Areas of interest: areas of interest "Bank"
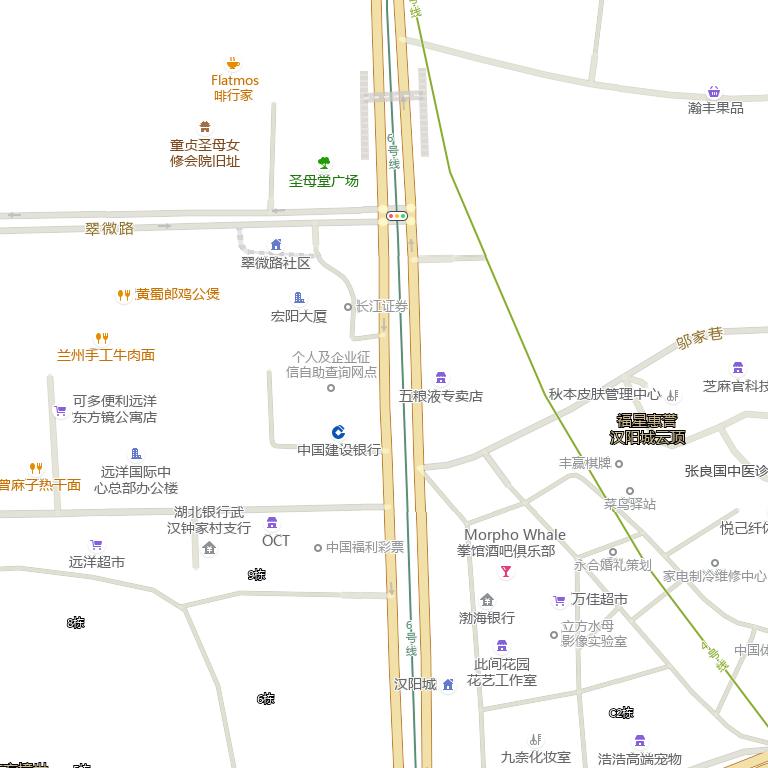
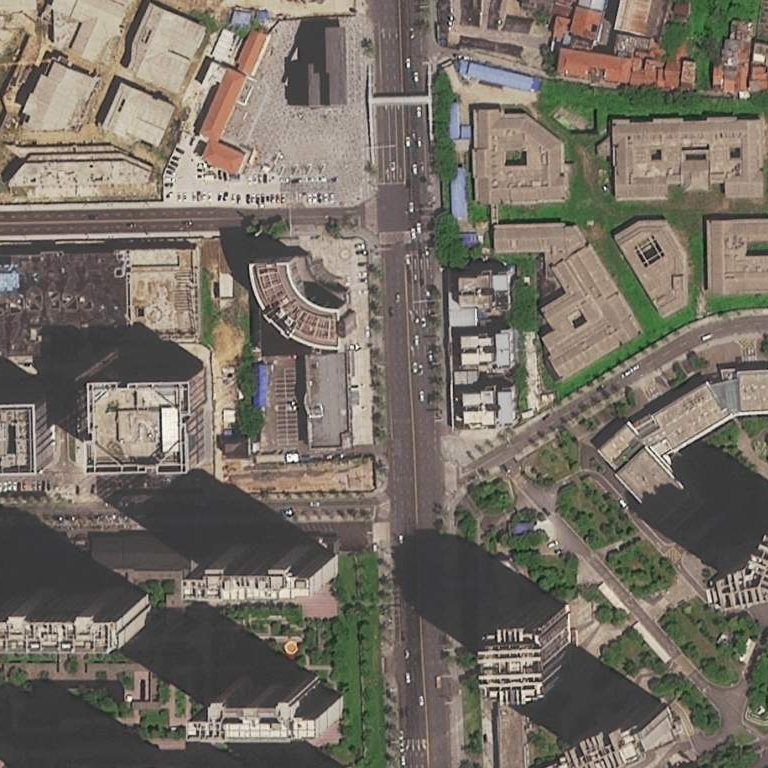